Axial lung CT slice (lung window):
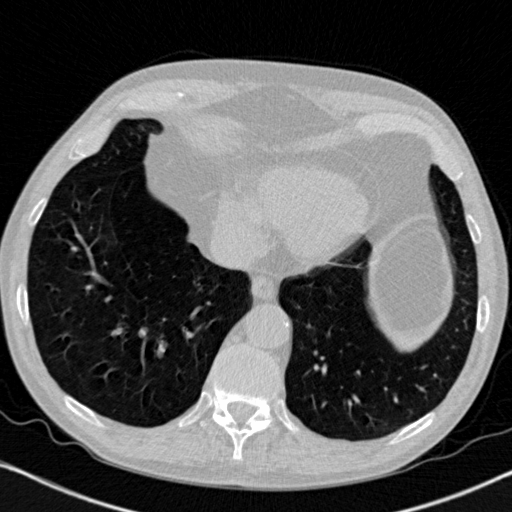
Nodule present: no